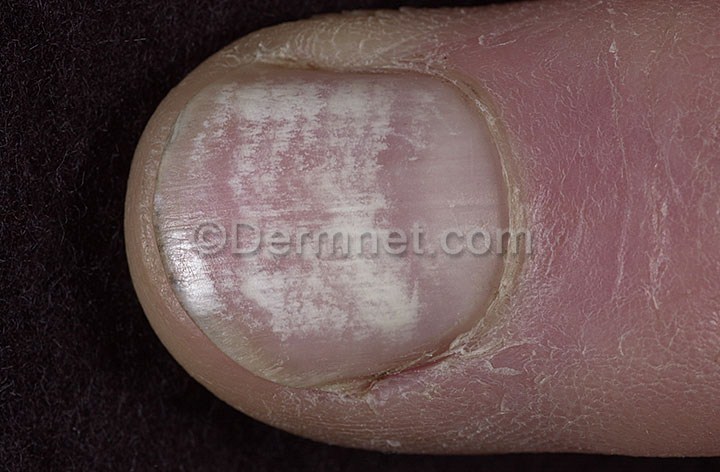
Disease: Nail Fungus and other Nail Disease